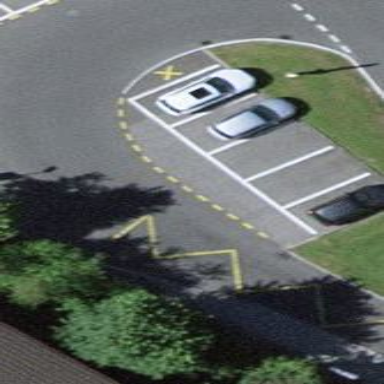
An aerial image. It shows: Parking area.